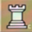
Piece: wR